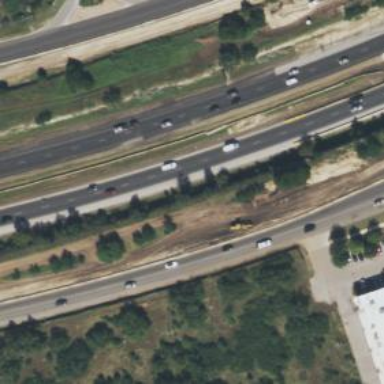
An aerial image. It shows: Secondary road with asphalt surface and frontage road.